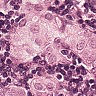
Metastatic tissue present: yes